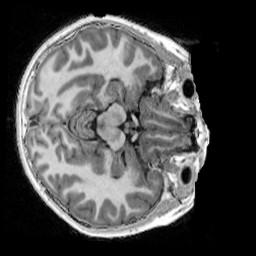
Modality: UNIT1_denoised
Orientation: axial
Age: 9
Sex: male
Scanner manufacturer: siemens
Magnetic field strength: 3 T
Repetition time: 4 s
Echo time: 0.00303 s